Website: home-depot
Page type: customer-info-address
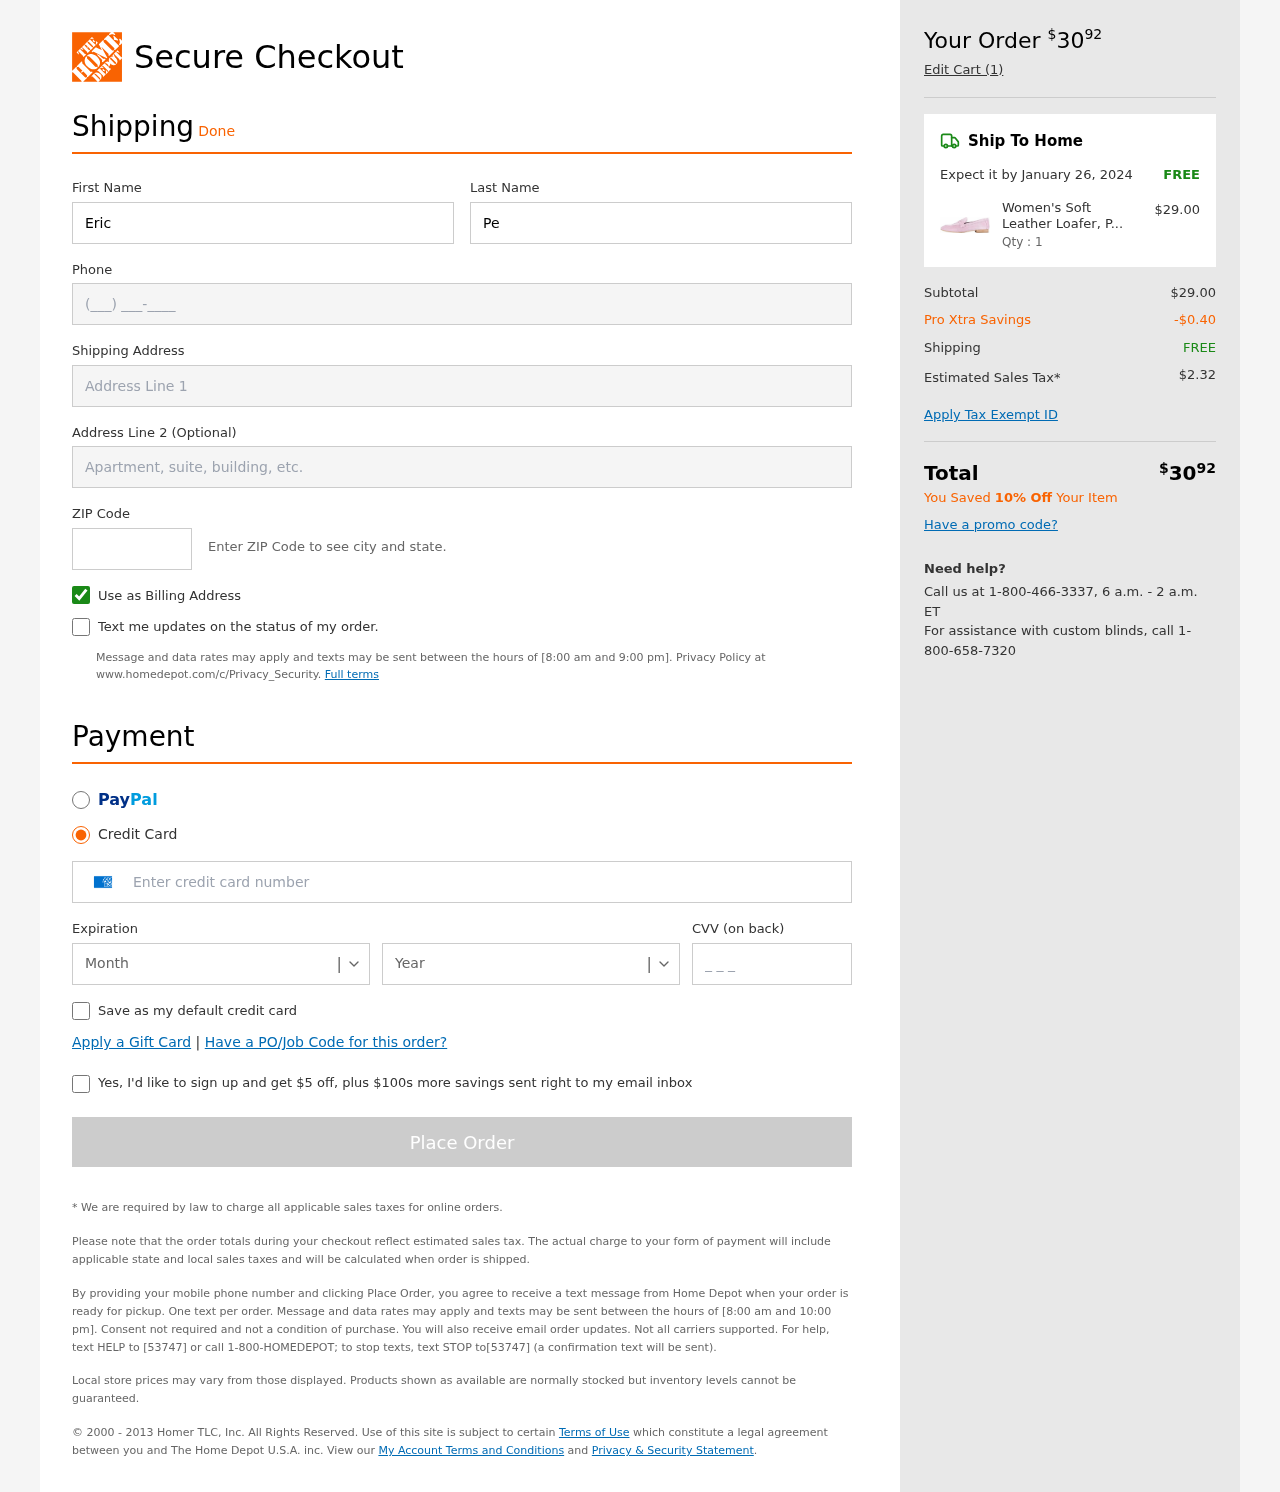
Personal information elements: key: PII_CARD_CVV
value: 2634
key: PII_CARD_EXPIRY_MONTH
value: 01
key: PII_CARD_EXPIRY_YEAR
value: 26
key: PII_CARD_NUMBER
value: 3798 2709 4278 800
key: PII_FIRSTNAME
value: Eric
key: PII_LASTNAME
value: Peters
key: PII_PHONE
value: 6694707052
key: PII_POSTCODE
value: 52414
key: PII_STREET
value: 97537 Dana Springs Suite 722
Product elements: key: PRODUCT1_NAME
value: Women's Soft Leather Loafer, Pink (Winsome Orchid), 8 UK
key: PRODUCT1_PRICE
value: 29
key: PRODUCT1_QUANTITY
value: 1
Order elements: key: ORDER_TOTAL
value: $3092
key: ORDER_NUM_ITEMS
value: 1
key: ORDER_DELIVERY_DATE
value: January 26, 2024
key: ORDER_SHIPPING_COST
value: FREE
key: ORDER_SUBTOTAL
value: $29.00
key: ORDER_DISCOUNT
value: -$0.40
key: ORDER_SHIPPING_COST2
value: FREE
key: ORDER_TAX
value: $2.32
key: ORDER_TOTAL2
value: $3092
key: ORDER_SAVINGS_MESSAGE
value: You Saved 10% Off Your Item